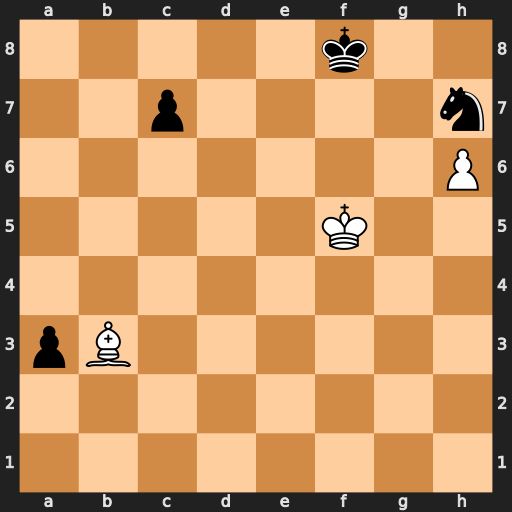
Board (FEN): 5k2/2p4n/7P/5K2/8/pB6/8/8
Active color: w
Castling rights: -
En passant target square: -
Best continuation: Kg6 Ke7 Kxh7 a2 Bxa2